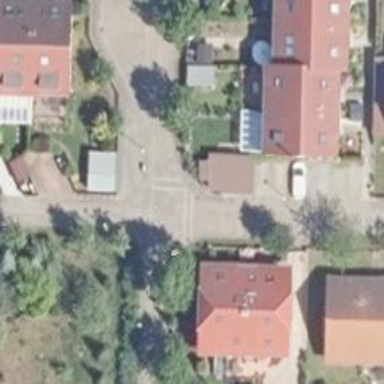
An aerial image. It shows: Living street.